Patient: sex M, age 61
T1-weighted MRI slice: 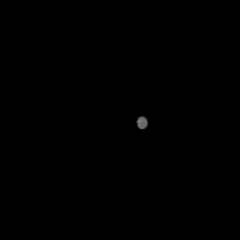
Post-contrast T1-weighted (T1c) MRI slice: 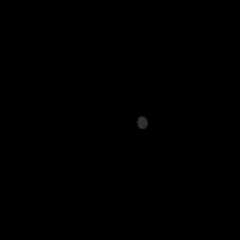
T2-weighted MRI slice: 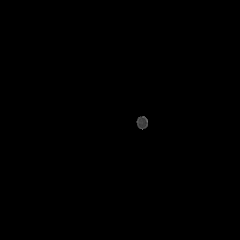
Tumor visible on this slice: no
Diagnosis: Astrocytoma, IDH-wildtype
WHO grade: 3